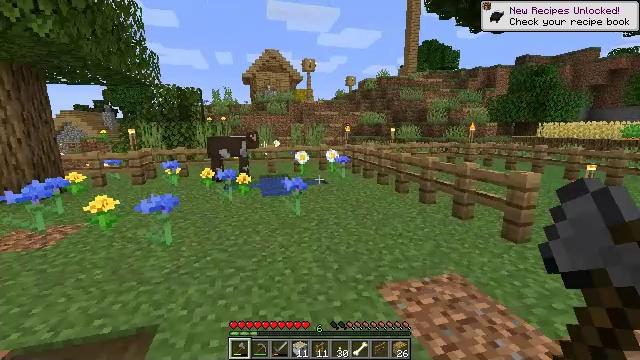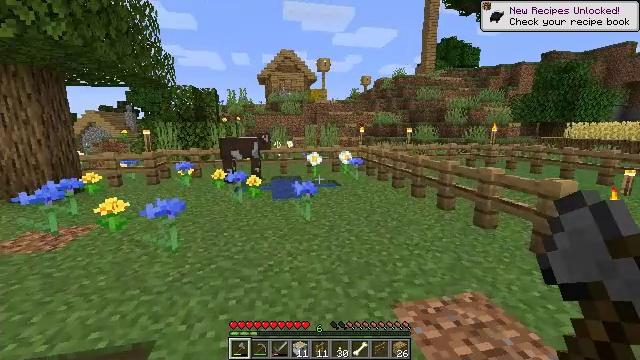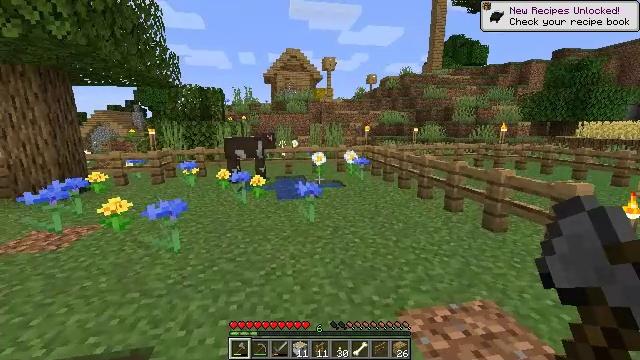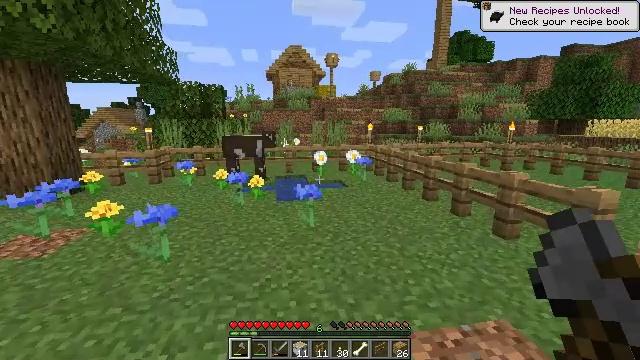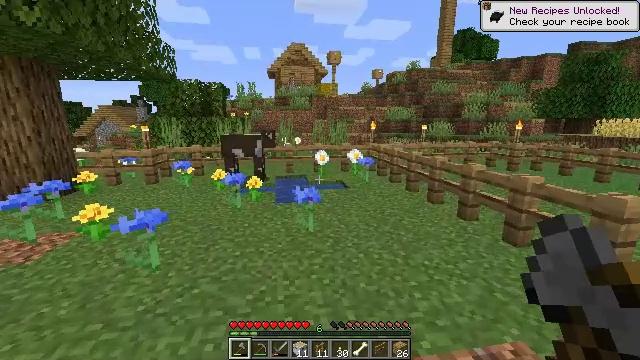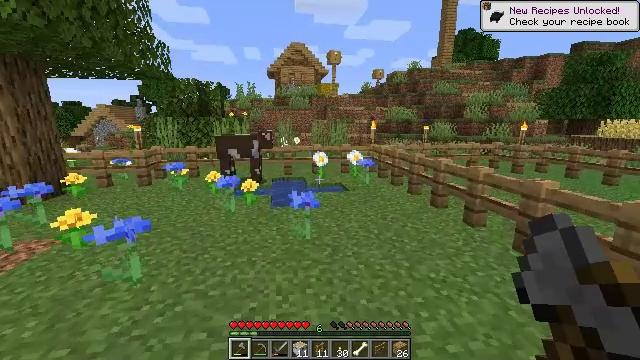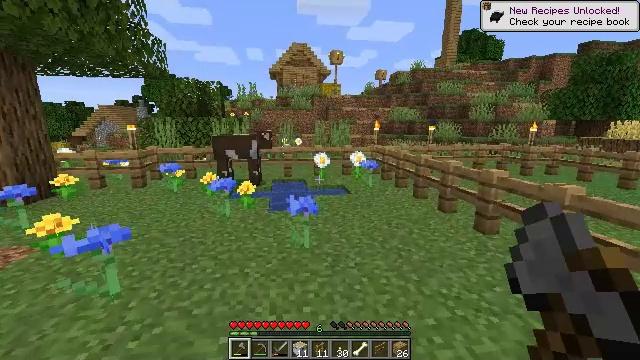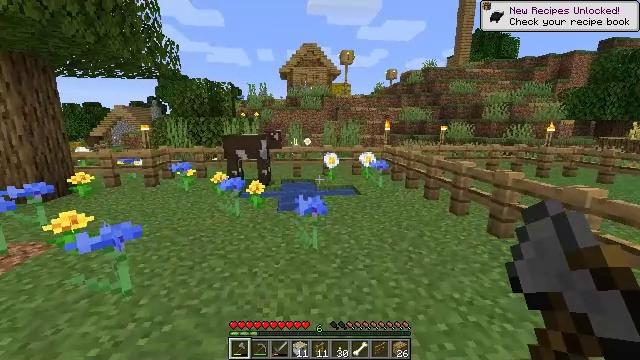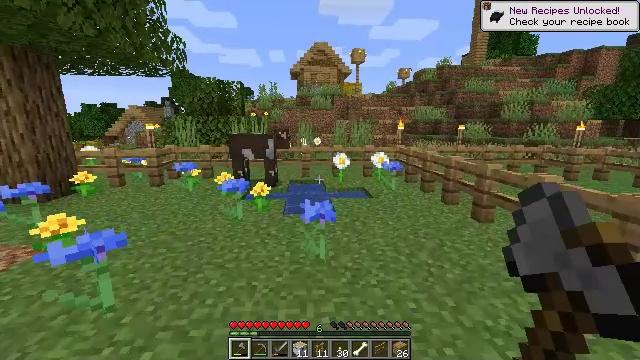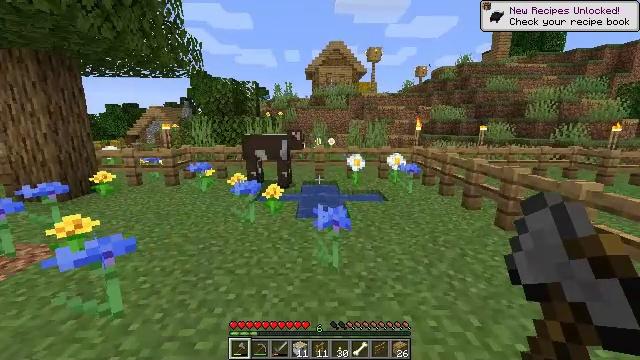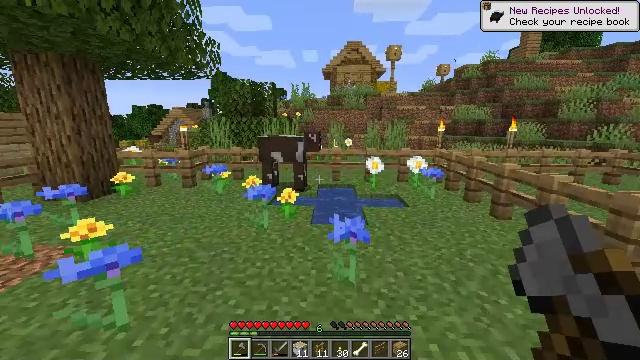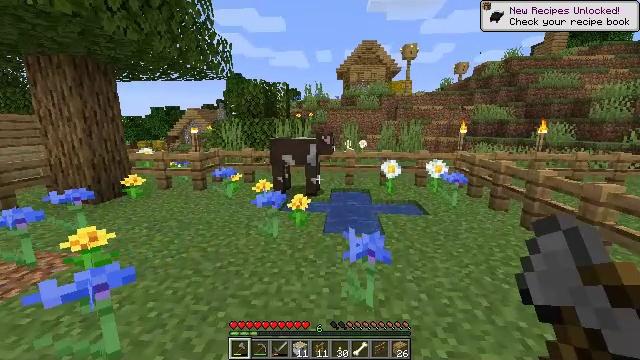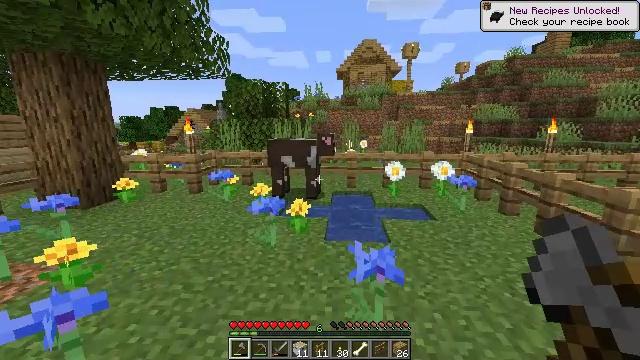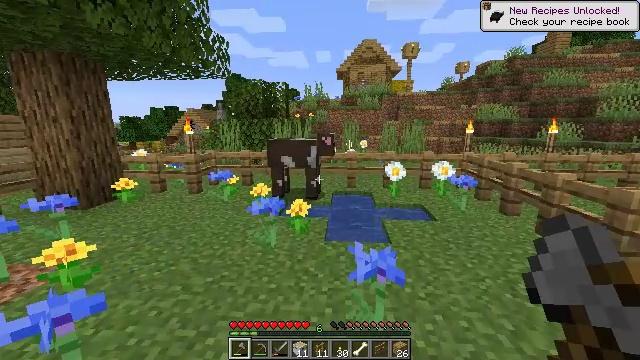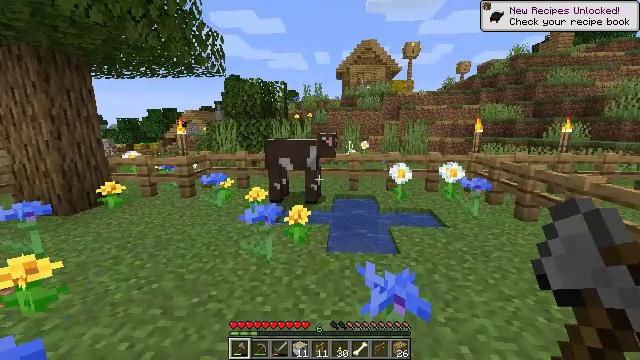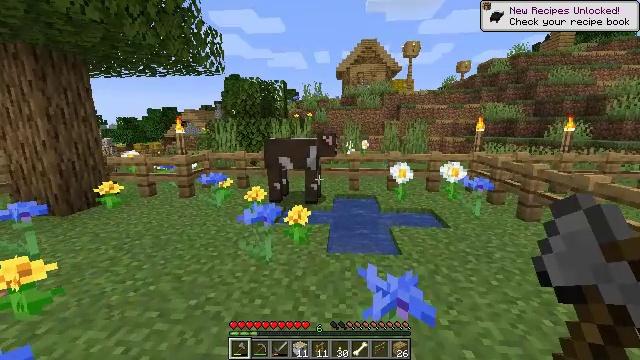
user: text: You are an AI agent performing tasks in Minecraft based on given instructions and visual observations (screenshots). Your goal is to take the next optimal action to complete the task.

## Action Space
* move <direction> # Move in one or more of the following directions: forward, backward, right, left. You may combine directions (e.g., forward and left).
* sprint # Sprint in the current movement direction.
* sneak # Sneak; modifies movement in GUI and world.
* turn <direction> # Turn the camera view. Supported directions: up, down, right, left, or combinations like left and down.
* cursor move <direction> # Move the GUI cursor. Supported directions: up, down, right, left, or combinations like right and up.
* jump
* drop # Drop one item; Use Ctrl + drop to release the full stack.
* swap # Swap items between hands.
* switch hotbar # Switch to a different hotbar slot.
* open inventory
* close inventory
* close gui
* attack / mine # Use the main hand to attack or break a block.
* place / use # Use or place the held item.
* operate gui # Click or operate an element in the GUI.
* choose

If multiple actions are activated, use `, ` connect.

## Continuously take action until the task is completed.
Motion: motion action
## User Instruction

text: Gather the oak fence pieces.
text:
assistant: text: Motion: move forward, turn left
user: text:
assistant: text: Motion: move forward, turn left
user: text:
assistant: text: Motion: move forward
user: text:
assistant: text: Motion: move forward
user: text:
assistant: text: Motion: move forward
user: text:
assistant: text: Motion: move forward
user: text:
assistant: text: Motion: move forward, turn left
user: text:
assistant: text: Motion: move forward, turn left
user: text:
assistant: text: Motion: move forward, turn left
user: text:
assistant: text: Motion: move forward, turn left
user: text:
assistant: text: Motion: move forward, turn left
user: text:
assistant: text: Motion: move forward
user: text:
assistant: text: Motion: move forward
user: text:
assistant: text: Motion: move forward
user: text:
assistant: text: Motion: move forward
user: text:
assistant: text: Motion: move forward
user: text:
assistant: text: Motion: move forward
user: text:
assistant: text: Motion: move forward
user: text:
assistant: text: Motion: move forward, turn right and down
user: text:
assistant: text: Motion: move forward, turn right
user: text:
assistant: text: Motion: move forward, turn right and down
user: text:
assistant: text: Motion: move forward, turn right
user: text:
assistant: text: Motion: move forward, turn right and down
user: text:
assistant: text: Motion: move forward, turn right and down
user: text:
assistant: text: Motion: move forward, turn right
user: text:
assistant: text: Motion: move forward, turn right
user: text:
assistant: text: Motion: move forward, turn right
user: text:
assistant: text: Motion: move forward
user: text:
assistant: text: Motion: move forward, turn right
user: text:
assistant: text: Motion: move forward, turn right and down